Question: Hi im relatively new to VB.NET so please bear with me here.
Im trying to setup a DB connection to my localhost everything looks good in my code except I get the error, when running the program, this PC is not allowed to connect to this DB, as you can see in the following image:

'''
Imports MySql.Data.MySqlClient
Public Class sreg
Dim ServerString As String = "Server=localhost;User Id=root;Password="";Database=vbdb"
Dim SqlConnection As MySqlConnection = New MySqlConnection
Private Sub sreg_Load(ByVal sender As Object, ByVal e As System.EventArgs) Handles Me.Load
Dim SqlConnection As MySqlConnection = New MySqlConnection
SqlConnection.ConnectionString = ServerString
Try
If SQLConnection.State = ConnectionState.Closed Then
SQLConnection.Open()
MsgBox("Successfully connected to MySQL DB")
Else
SQLConnection.Close()
MsgBox("Connection is Closed")
End If
Catch ex As Exception
MsgBox(ex.ToString)
End Try
End Sub
Public Sub SaveNames(ByRef SQLStatment As String)
Dim cmd As MySqlCommand = New MySqlCommand
With cmd
.CommandText = SQLStatment
.CommandType = CommandType.Text
.Connection = SqlConnection
.ExecuteNonQuery()
End With
SqlConnection.Close()
MsgBox("Succesfully Added!")
SqLConnection.dispose()
End Sub
End Class
'''
I suspect the problem might be in this line 'SqlConnection.ConnectionString = ServerString' since above line returns error when I run the program, however when I remove it I get it to work, but get the not allowed to connect to DB error, as you can see in the image
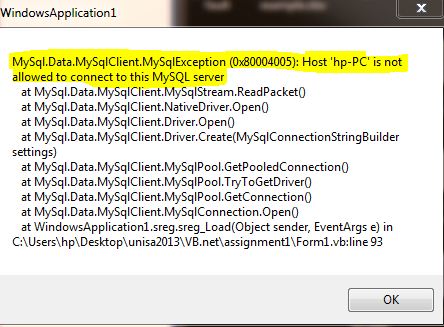
Answer: It looks like you are trying to connect to a MySQL server and it looks like the connection string you need is slightly different than for a MSSQL server:
'''
"Server=myServerAddress;Database=myDataBase;Uid=myUsername;Pwd=myPassword;"
'''
Source: <URL>